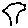
Label: tree